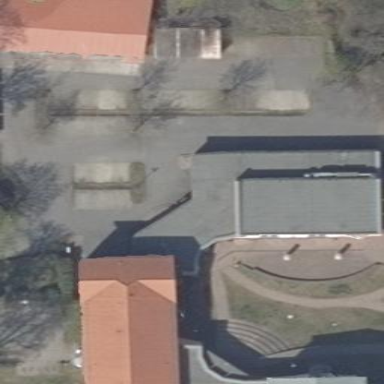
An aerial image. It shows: Community center with flat roof.